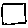
Label: square